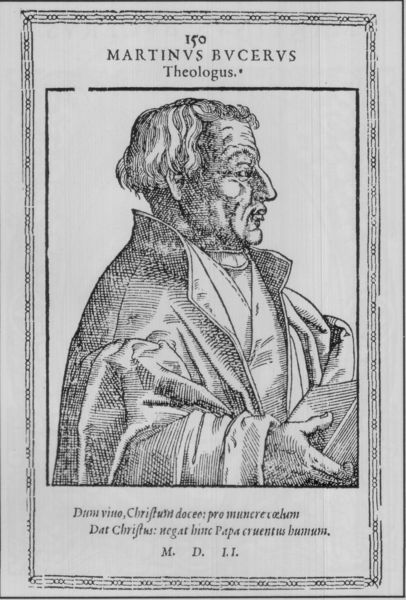
Titel: Bildnis des Martin Bucer(us) (eig. Butzer)
Künstler: Tobias Stimmer
Institution: (Seriendruck)
Schlagwörter: hand, mann, umhang, weiß, grob, daumen, finger, frisur, grau, haar, nase, ohr, profil, schwarz, stirn, zeichnung, blick, hemd, bibel, falten, gesicht, kragen, rahmen, hände, portrait, porträt, auge, gewand, haare, mantel, blatt, kinn, lippen, locken, renaissance, holzschnitt, schrift, papier, grafik, graphik, wein, dick, ernst, inschrift, robe, buch, druck, lithographie, schnitt, schwarz-weiß, radierung, stich, hakennase, seite, verkniffen, hubi, christus, luther, kupferstich, beschreibung, gläubig, wissenschaft, frontispiz, martin, martin luther, seriendruck, reformator, theologe, papa, starren, theologie, bucerus, martinus, vino, bucer, butzer, m.d.i.i, pkragen, 1502, ch, 1500, relidion, martin bucerus, 150, marti, mittelzeit